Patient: sex M, age 42
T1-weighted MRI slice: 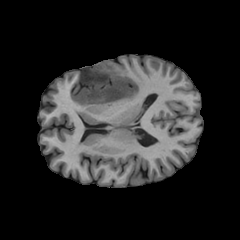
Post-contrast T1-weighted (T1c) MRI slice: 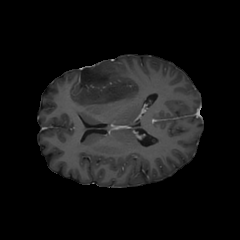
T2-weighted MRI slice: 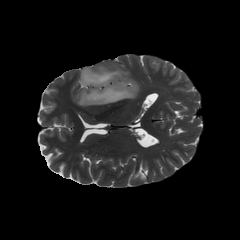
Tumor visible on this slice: yes
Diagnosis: Astrocytoma, IDH-mutant
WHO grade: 4